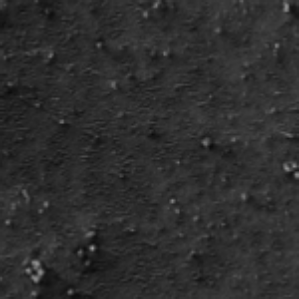
Label: frost